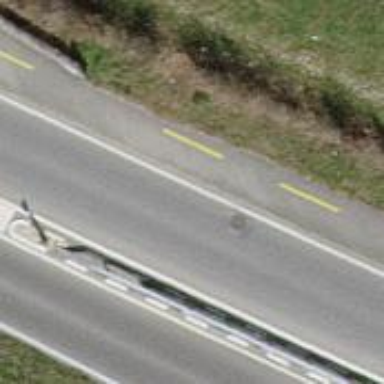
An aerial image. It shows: Primary highway with cycle track on the right.